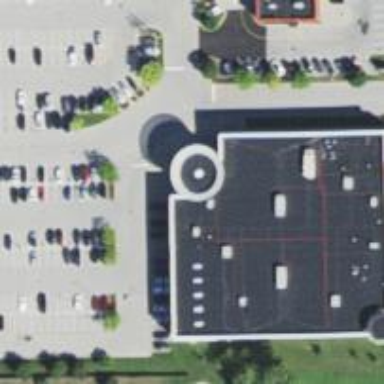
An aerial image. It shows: Commercial building that houses fitness center.